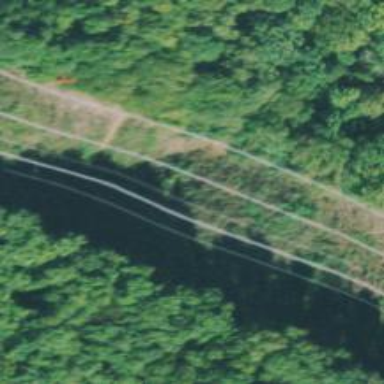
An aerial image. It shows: Path.